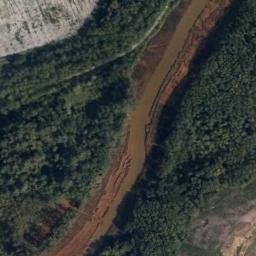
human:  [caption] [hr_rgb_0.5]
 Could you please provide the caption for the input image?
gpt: The river goes through bare land and green trees .

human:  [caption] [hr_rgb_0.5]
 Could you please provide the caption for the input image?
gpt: There are many trees around the river .

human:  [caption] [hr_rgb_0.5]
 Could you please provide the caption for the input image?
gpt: The yellow river goes through the forest .

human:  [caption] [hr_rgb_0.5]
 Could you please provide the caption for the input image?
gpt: A yellow-green river with green forests on both sides .

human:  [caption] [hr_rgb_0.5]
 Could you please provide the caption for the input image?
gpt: There are many green trees around the yellow river .